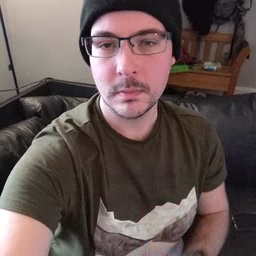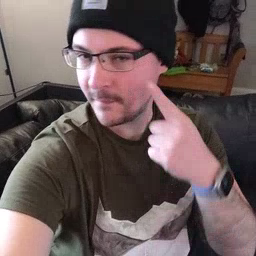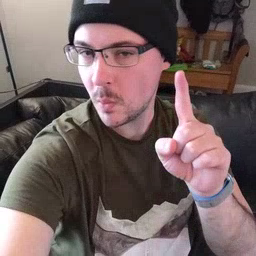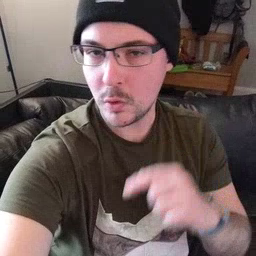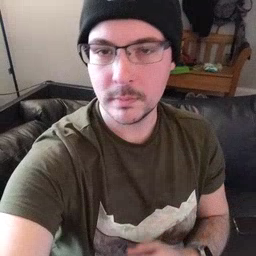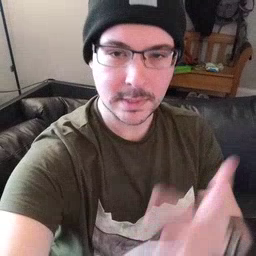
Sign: for